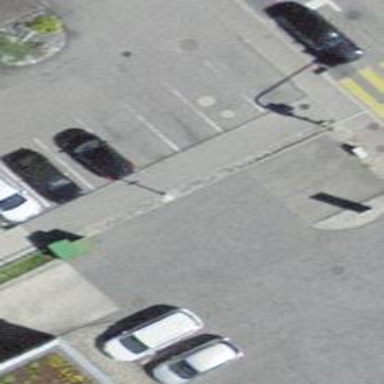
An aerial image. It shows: Driveway along embankment.